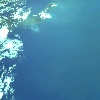
Label: water